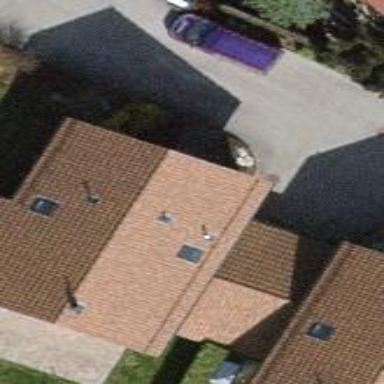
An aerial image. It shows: Simple house.